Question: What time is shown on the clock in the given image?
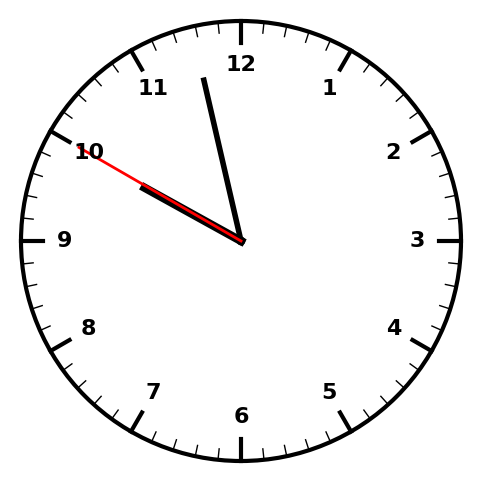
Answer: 09:57:50